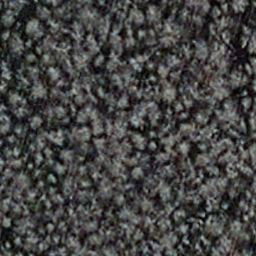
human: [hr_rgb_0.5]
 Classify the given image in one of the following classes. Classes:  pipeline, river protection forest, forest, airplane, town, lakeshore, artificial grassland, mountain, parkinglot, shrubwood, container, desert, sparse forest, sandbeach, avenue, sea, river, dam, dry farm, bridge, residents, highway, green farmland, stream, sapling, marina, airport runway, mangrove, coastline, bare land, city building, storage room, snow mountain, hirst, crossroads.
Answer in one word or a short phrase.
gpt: sapling